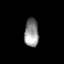
Tissue: prostate
Cell type: T cells
Senescence score: 0.3263
Nuclear area (px): 390
Mean DAPI intensity: 144.567